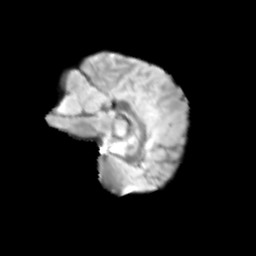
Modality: T2w
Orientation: sagittal
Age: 10
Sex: female
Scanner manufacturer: siemens
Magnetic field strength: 3 T
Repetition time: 3.8 s
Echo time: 0.07 s